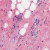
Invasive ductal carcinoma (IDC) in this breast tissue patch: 0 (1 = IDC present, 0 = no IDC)